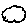
Label: cloud